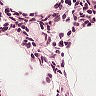
Metastatic tissue present: no